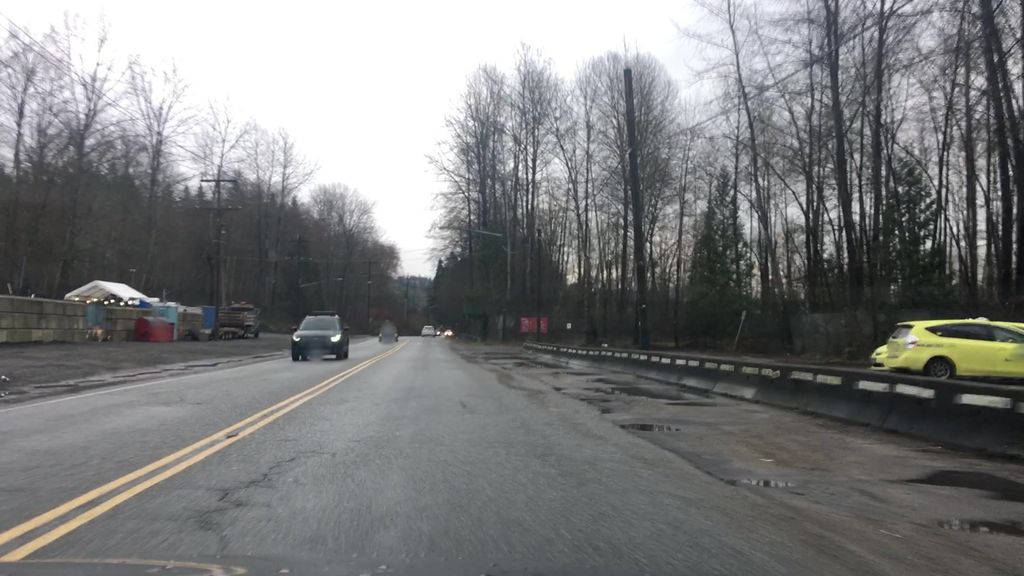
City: vancouver